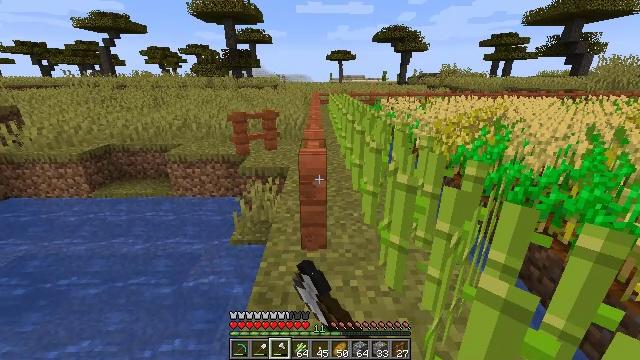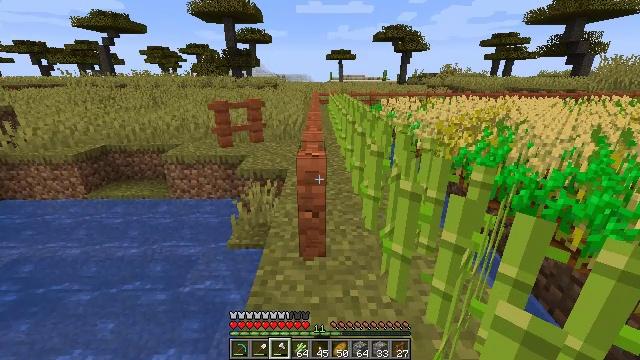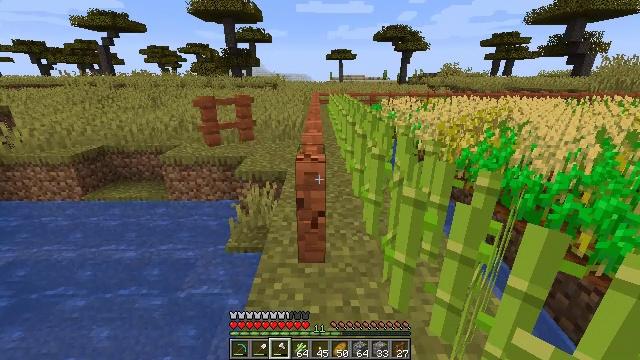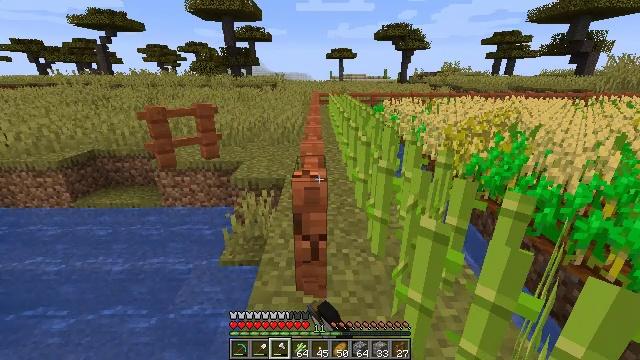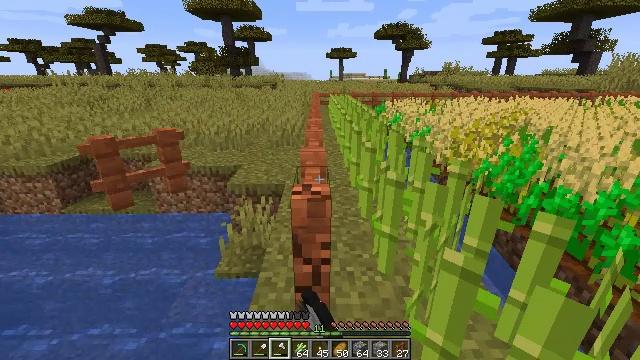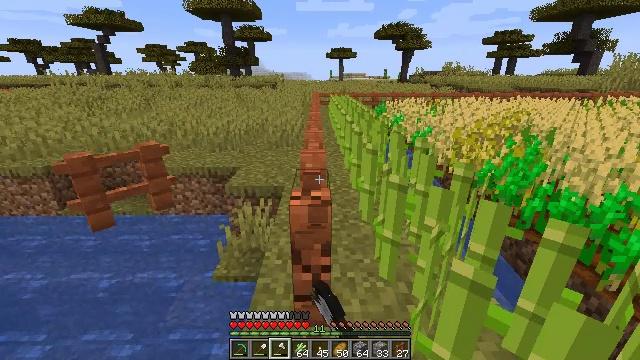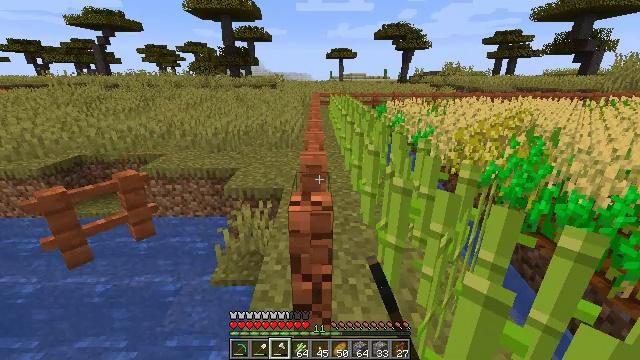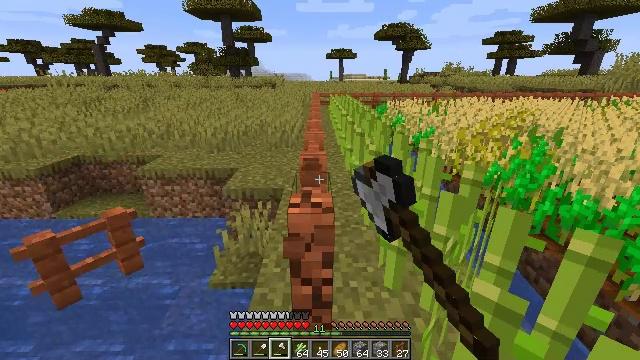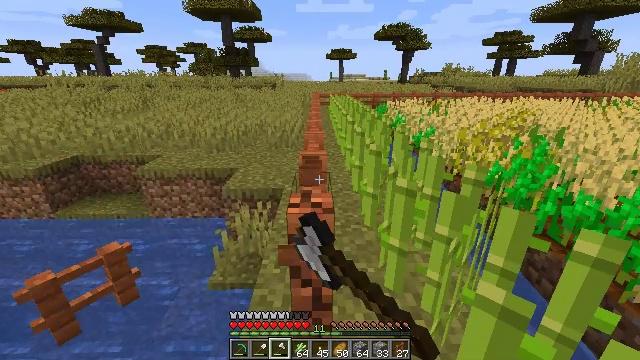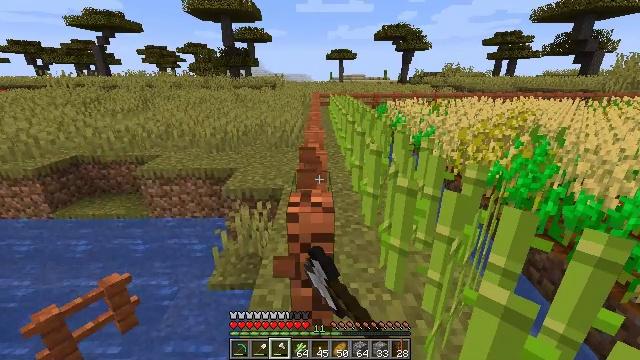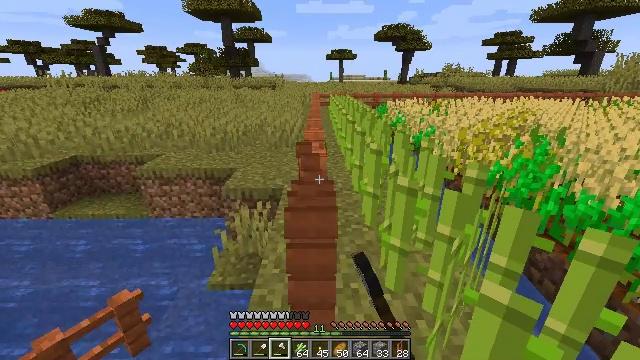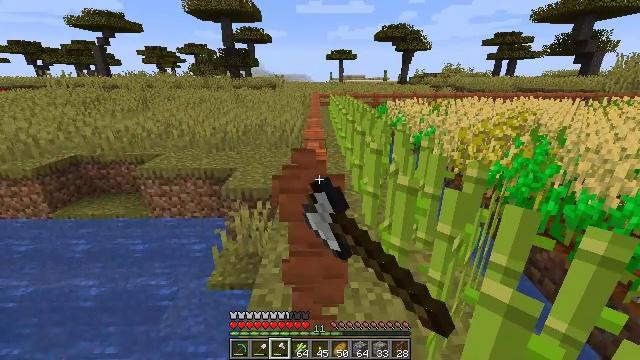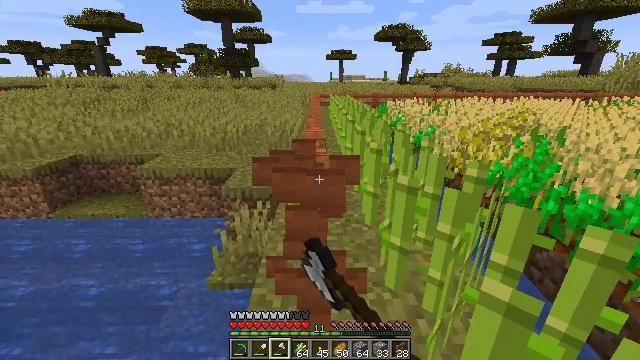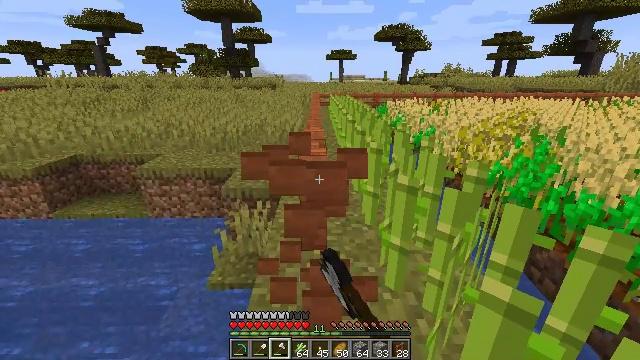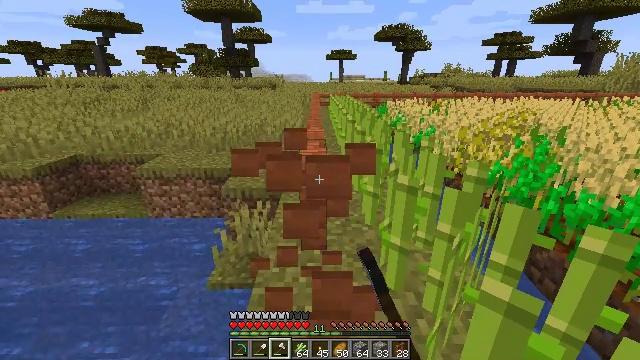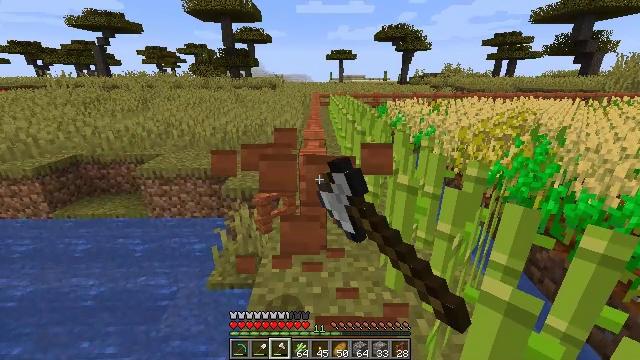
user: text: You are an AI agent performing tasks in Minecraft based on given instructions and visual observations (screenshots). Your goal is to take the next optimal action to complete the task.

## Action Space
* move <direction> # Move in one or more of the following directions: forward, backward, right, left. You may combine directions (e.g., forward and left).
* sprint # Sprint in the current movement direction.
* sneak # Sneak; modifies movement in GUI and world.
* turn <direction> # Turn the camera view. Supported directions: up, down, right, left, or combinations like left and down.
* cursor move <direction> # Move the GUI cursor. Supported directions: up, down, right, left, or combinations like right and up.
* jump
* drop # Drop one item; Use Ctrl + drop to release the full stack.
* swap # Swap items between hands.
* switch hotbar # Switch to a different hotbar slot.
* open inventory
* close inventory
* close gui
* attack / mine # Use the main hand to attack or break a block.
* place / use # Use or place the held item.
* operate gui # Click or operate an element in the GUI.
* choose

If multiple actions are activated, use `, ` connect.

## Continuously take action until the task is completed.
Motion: motion action
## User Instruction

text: Attack the acacia fence to break it.
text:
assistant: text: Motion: move forward, attack / mine
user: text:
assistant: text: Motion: move forward, attack / mine
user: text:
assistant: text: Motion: move forward, attack / mine
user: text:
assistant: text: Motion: move forward, attack / mine
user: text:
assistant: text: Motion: attack / mine
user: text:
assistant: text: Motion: attack / mine
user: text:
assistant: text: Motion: attack / mine
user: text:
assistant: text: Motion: attack / mine
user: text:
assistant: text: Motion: attack / mine
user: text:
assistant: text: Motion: attack / mine
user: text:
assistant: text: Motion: attack / mine
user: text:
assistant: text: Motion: attack / mine
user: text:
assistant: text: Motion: attack / mine
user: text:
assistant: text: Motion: attack / mine
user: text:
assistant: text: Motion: attack / mine
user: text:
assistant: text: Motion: move forward, attack / mine
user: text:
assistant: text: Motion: move forward, attack / mine
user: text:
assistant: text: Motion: move forward, attack / mine
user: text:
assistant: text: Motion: move forward, attack / mine
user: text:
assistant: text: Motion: attack / mine
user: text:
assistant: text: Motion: attack / mine
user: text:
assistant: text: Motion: attack / mine
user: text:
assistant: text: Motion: attack / mine
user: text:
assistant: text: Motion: attack / mine
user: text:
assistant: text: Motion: attack / mine
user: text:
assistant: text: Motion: attack / mine
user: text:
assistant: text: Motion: attack / mine
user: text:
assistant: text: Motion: attack / mine
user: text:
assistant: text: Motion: attack / mine
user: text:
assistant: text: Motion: move forward, attack / mine